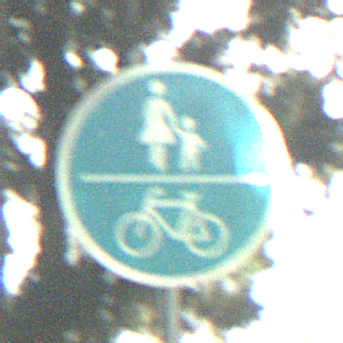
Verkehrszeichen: GemeinsamerGehUndRadweg
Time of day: MorningAfternoon
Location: Outdoor (Nature)
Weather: Clear
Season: NotSpecified
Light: Natural